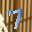
Label: 7